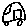
Label: car